Field crop: maize
Growth stage: 1
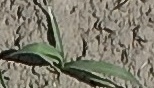
Species: sorghum